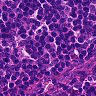
Metastatic tissue present: no